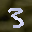
Label: 3